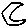
Label: moon